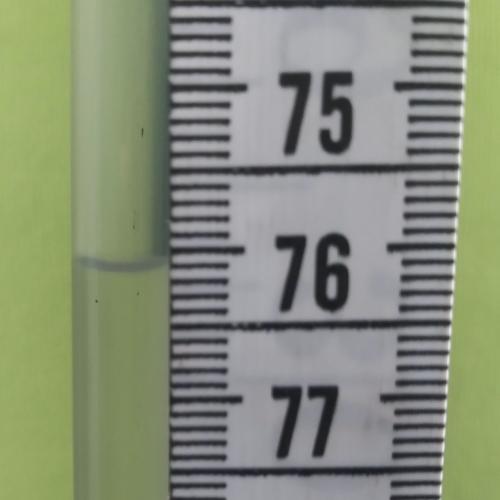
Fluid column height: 76.1 cm